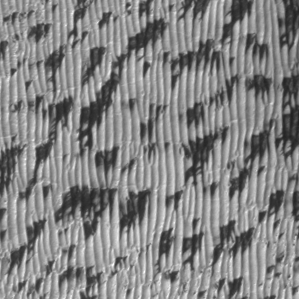
Label: frost